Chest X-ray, AP view. Patient: 58 years old, sex M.
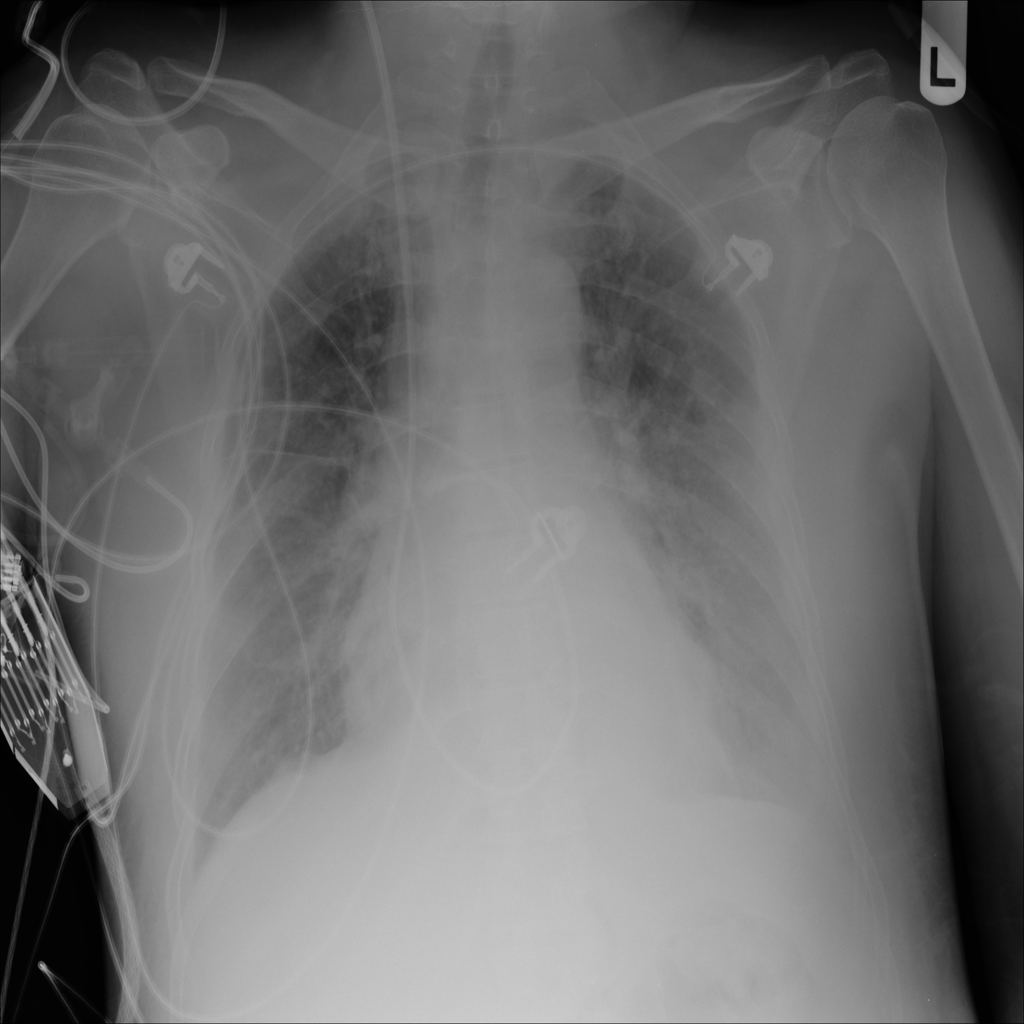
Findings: Effusion